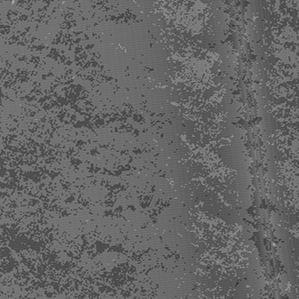
Label: frost